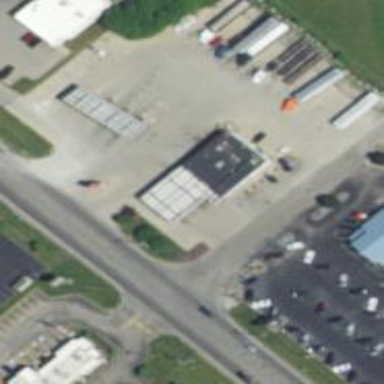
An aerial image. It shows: Convenience shop.